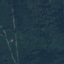
Land use / land cover: Forest